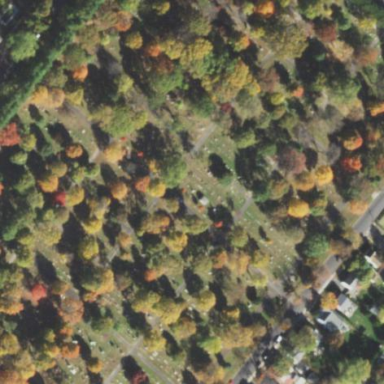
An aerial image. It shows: Cemetery.